Question: I have some aggregate data that I would like to visualize using ggplot2 and I am now looking for a smart shortcut to plot aggregate data?
The data I have looks like this, (I currently only have data like 'df2')
'''
df <- data.frame(cyl = mtcars[,2])
(df2 <- t(table(df$cyl)))
4 6 8
[1,] 11 7 14
'''
and I am interested to create a plot like this, (see below for 'code' used to create this plot)

'''
require(ggplot2)
df <- data.frame(cyl = mtcars[,2])
df$cyl2 <- ifelse(df$cyl > 4, c('Treatment'), c('Control'))
# hline.data <- data.frame(cyl2 = c('Treatment', 'Control'), cyl = c(10, 2))
c <- ggplot(df, aes(factor(cyl)))
c + geom_bar(fill="white", colour="darkgreen", alpha=0.5) + facet_grid(. ~ cyl2, scales = "free", space = "free") + theme(axis.title.x = element_blank(), axis.title.y = element_blank(), axis.ticks.x = element_blank(), legend.position = "none") + scale_y_continuous(breaks=c(4, 6, 8), labels=c("Minimal","Mild", "Moderate")) + scale_x_discrete(breaks=c(6,8,4), labels=c("Treat 1", "Treat 2", "Control"))
'''
Bonus question for people who make it this far. Is it possible to make the 'breaks=' in the 'scale_y_continuous' different in the two facets? Or would it be a better strategy to add an 'geom_hline' and add some text in the margins? It seems as it is quite tricky to add in margins, I would have to override the clipping <URL>?
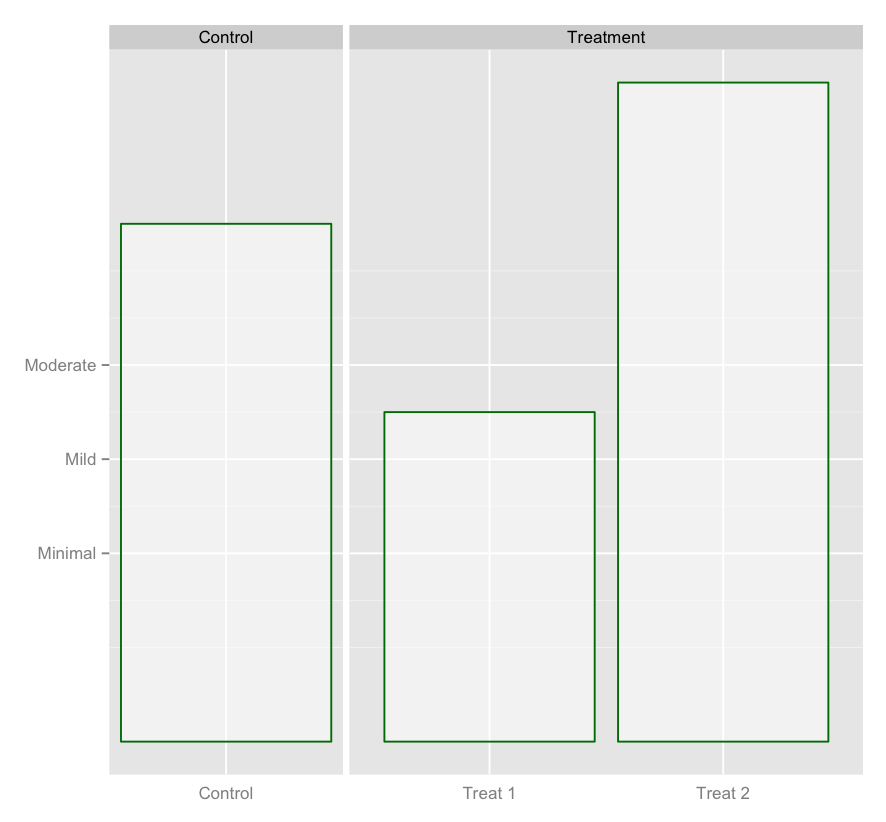
Answer: You basically just need to get your aggregate data into a dataframe, then add in the group labels:
'''
df <- data.frame(cyl = mtcars[,2])
(df2 <- t(table(df$cyl)))
# Assume you know the group labels
df2 <- data.frame(val=df2[1, ], label=c("Control", "Treat1", "Treat2"))
df2$cyl2 <- c("Control", "Treatment", "Treatment")
ggplot(df2, aes(label, val)) +
geom_bar(fill="white", colour="darkgreen", alpha=0.5, stat="identity") +
facet_grid(. ~ cyl2, scales = "free", space = "free") +
theme(axis.title.x = element_blank(), axis.title.y = element_blank(),
axis.ticks.x = element_blank(), legend.position = "none") +
scale_y_continuous(breaks=c(4, 6, 8), labels=c("Minimal","Mild", "Moderate")) +
scale_x_discrete(breaks=c(6,8,4), labels=c("Treat 1", "Treat 2", "Control"))
'''